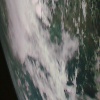
Label: cloud